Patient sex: F
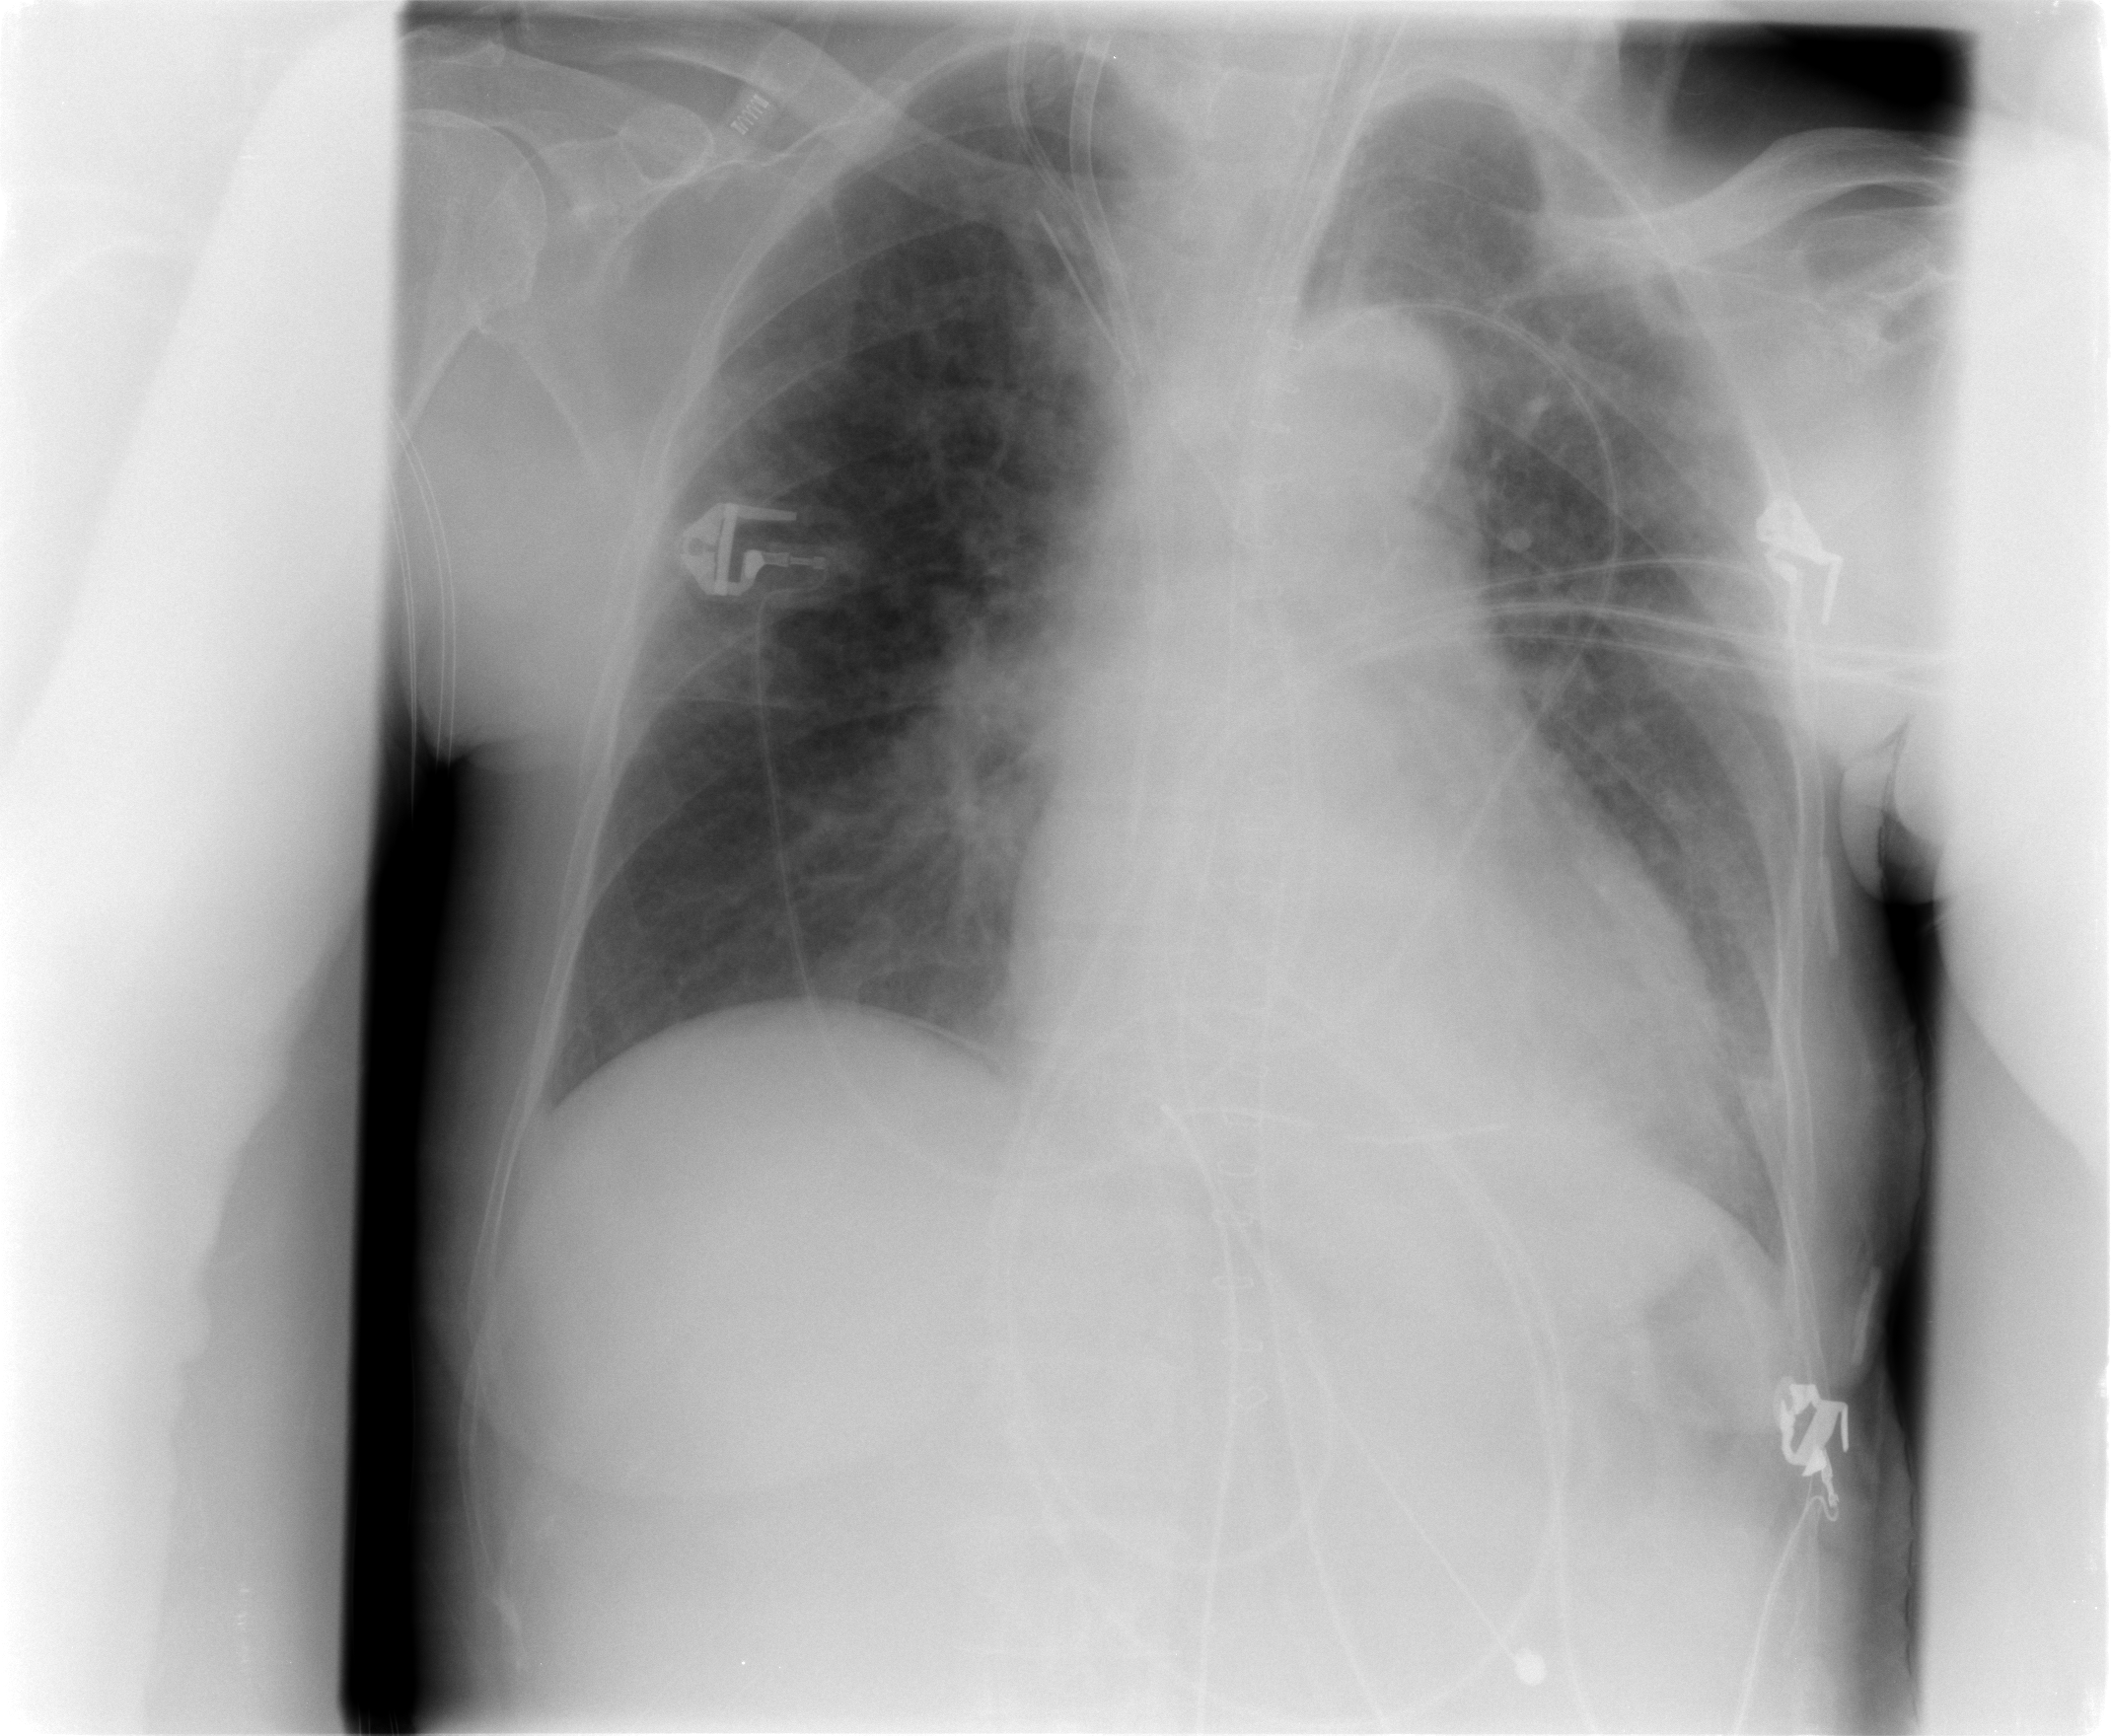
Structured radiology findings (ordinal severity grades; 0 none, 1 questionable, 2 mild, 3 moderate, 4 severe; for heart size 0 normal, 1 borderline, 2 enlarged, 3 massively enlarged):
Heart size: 2
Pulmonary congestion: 2
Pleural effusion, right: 1
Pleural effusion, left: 0
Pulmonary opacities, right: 0
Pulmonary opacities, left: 0
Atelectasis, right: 0
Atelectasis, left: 2